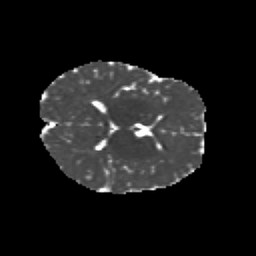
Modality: MD
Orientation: axial
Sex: female
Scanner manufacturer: siemens
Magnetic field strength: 3 T
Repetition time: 5 s
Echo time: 0.071 s